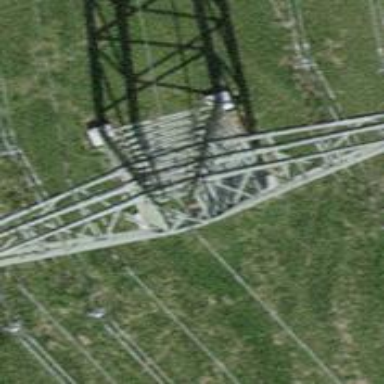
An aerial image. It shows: Double double and single wires power line.